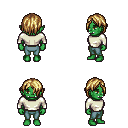
a pixel art fantasy rpg character, female body template, orc, green skin, white long-sleeve shirt, teal pants, blonde bangs hairstyle, four views (front, back, left, right), 2x2 character sprite sheet, small pixel art, hard edges, no anti-aliasing